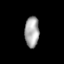
Tissue: lung
Cell type: Epithelial cells
Senescence score: 0.5599
Nuclear area (px): 432
Mean DAPI intensity: 167.63